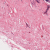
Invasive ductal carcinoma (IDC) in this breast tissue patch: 0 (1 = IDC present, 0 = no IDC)